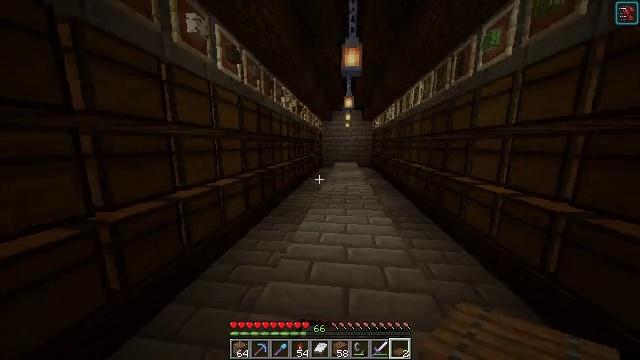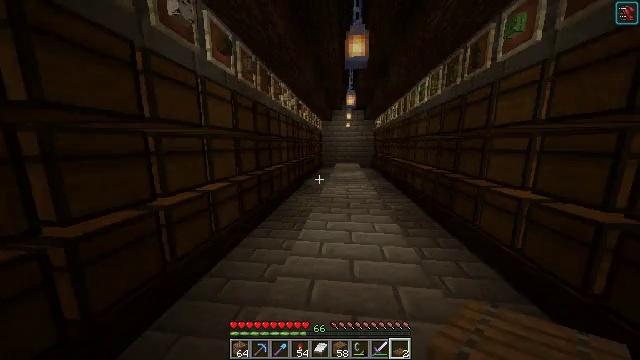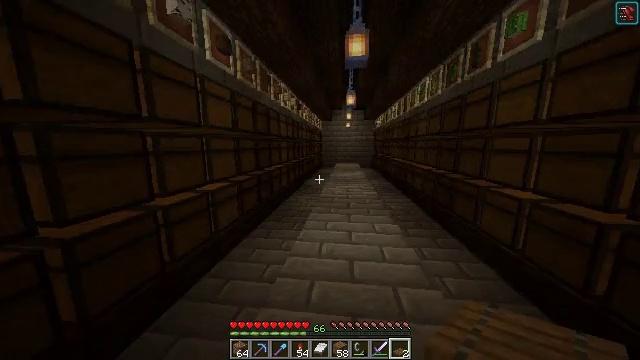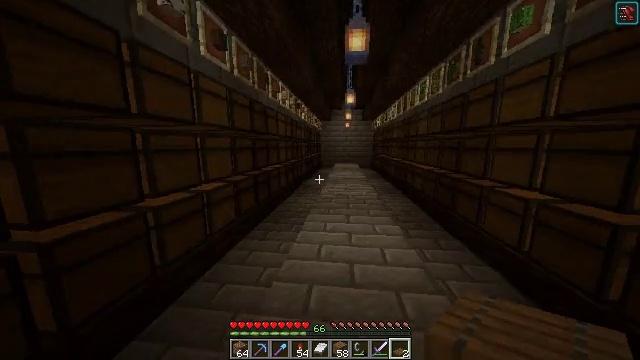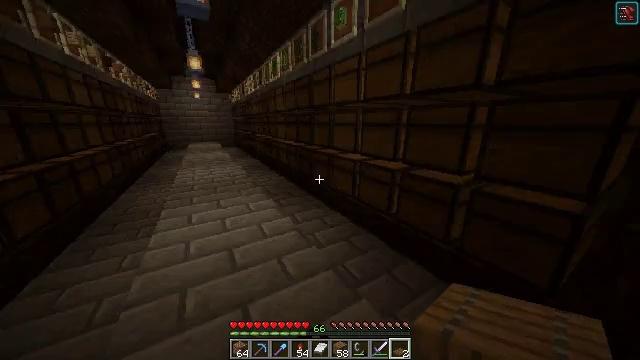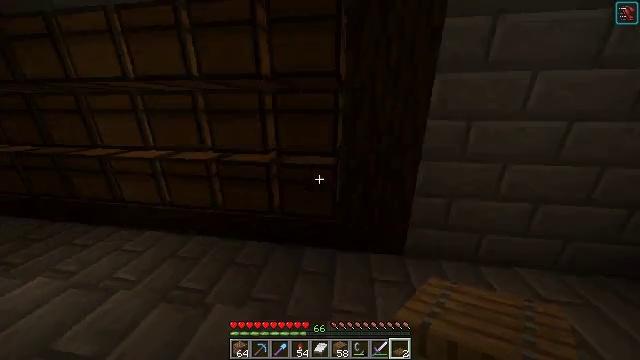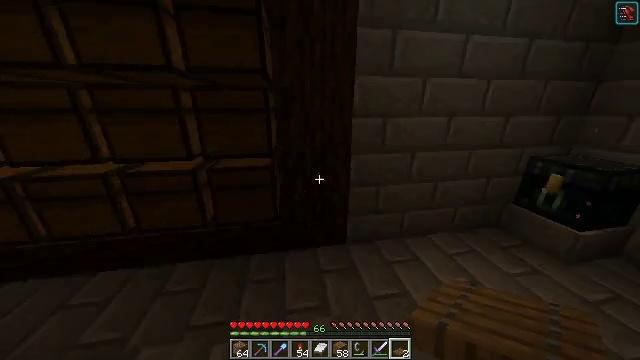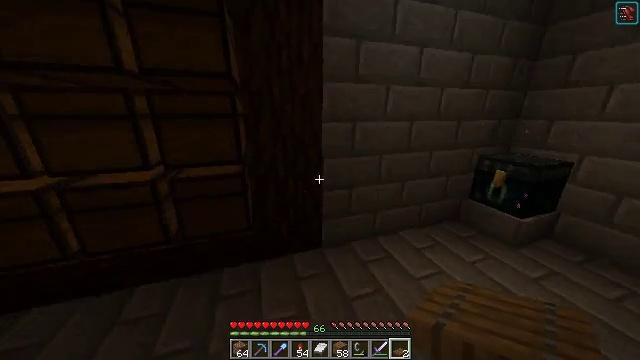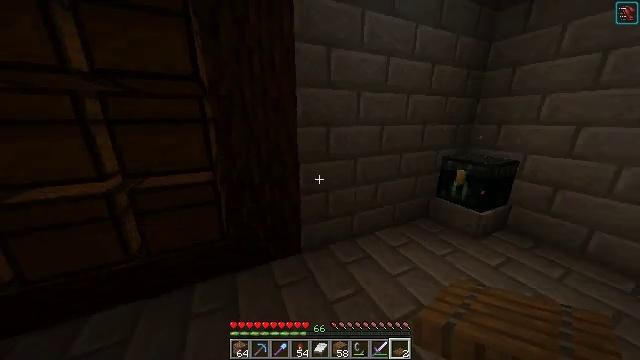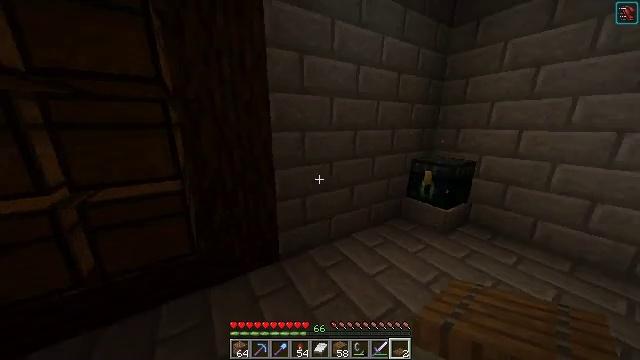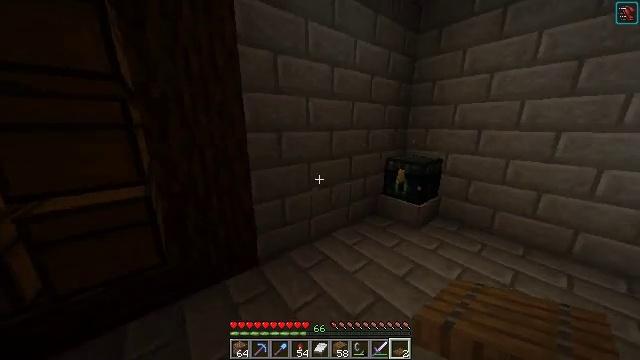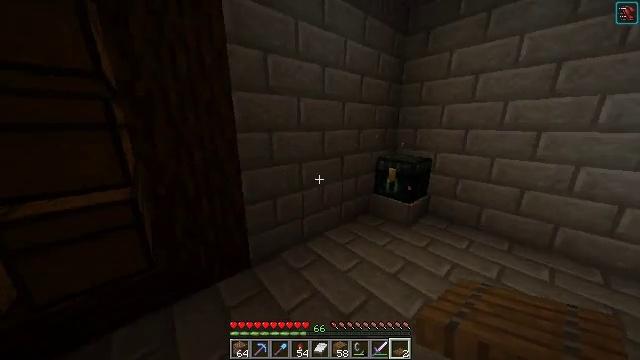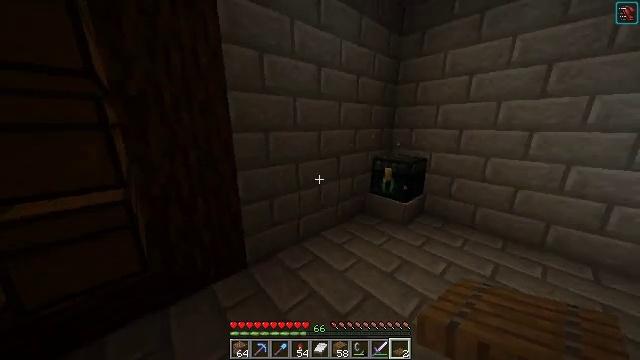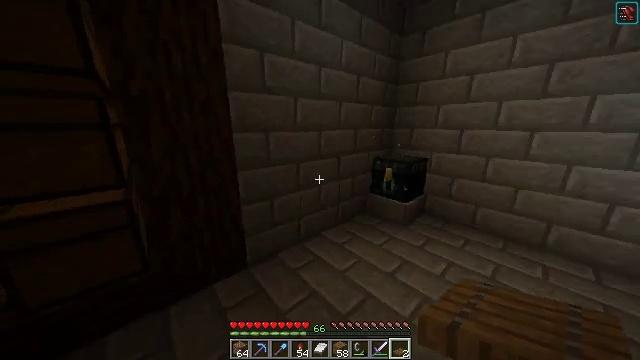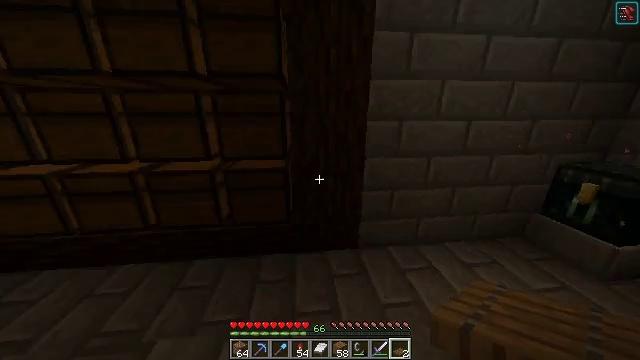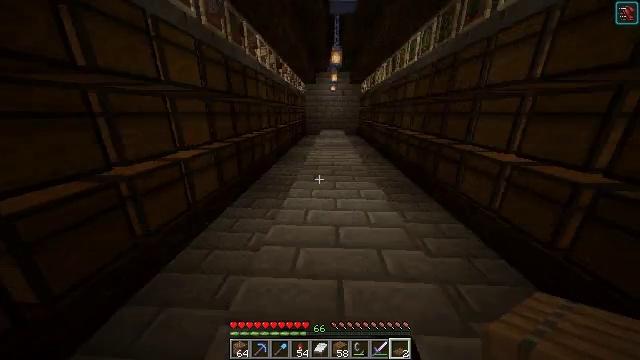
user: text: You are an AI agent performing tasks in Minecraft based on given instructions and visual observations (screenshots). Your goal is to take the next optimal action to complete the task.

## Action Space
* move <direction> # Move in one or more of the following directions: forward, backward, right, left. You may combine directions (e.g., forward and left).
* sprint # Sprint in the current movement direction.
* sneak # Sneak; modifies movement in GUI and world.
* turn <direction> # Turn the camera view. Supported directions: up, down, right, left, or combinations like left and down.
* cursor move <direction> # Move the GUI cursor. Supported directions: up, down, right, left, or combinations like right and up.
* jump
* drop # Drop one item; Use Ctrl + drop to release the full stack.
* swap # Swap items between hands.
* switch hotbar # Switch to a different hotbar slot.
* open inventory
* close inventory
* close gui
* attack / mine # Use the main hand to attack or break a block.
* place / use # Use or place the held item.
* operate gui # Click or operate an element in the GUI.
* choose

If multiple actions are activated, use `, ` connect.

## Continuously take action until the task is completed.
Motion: motion action
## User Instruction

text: Create a dark oak trapdoor using dark oak planks.
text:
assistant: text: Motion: no_op
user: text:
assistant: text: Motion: no_op
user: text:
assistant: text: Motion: no_op
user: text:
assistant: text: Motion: turn right and down
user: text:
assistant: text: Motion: turn right and down
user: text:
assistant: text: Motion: turn right
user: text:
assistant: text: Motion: turn right and up
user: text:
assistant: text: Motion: turn right and up
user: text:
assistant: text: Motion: turn right and up
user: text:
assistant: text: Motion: turn right
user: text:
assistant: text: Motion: turn right
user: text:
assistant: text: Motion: turn right
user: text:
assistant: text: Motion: no_op
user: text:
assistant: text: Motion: turn left and down
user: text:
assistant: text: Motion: turn left
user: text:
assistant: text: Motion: move forward, turn left and up
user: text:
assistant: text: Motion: move forward, turn left and up
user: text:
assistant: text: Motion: move forward, turn up
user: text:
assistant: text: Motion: move forward, turn up
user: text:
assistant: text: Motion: move forward and move right
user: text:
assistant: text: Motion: move forward and move right, turn left and up
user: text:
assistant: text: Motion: move forward and move right, turn left and up
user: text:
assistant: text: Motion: move right, turn left and up
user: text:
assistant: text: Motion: move right
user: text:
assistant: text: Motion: move right
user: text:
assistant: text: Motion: move forward and move right, turn left
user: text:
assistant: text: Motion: move forward and move right
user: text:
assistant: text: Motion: move forward and move right, turn left
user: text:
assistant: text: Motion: move forward and move right, turn left
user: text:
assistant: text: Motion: move right, turn left and up